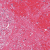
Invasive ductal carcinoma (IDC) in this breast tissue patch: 0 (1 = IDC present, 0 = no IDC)